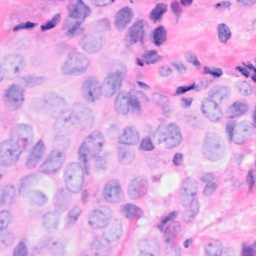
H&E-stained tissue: Breast